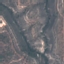
Land use / land cover: HerbaceousVegetation